Frequency: 80000
Velocity: 0,248
Power: 33
Pulse duration: 0,0000001
Pass count: 1
Magnification: 10
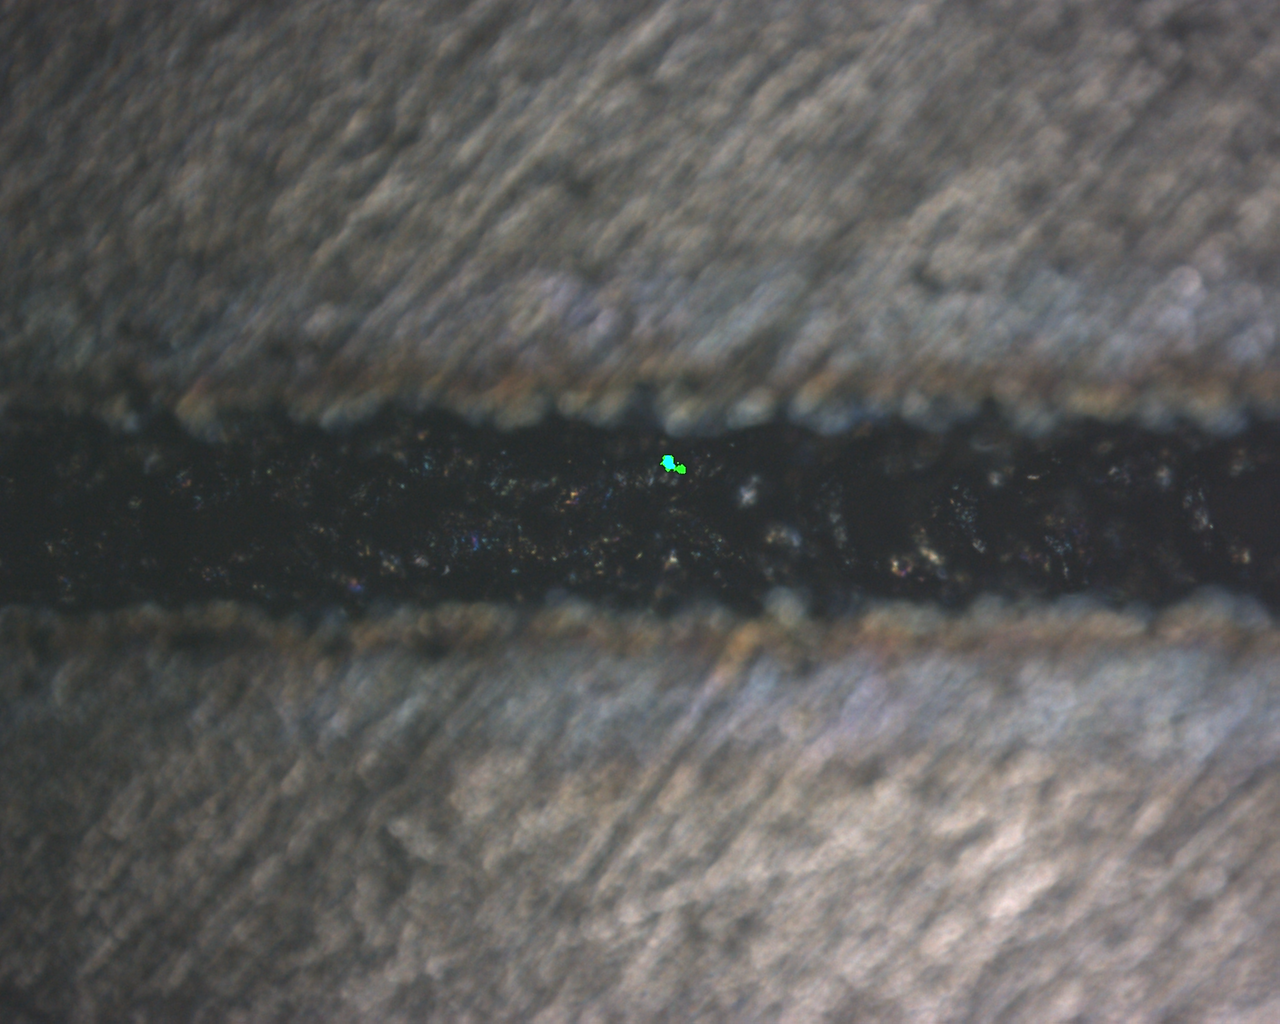
Measured width: 125.277
Other width: 81.455